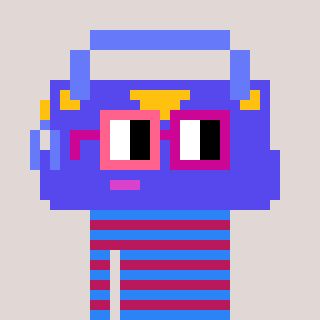
a pixel art character with square pink and red glasses, a bag-shaped head and a darkpink-colored body on a warm background